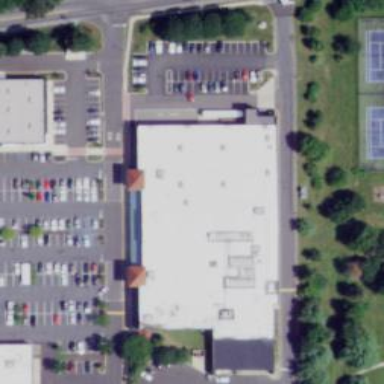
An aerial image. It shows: Retail building housing supermarket.